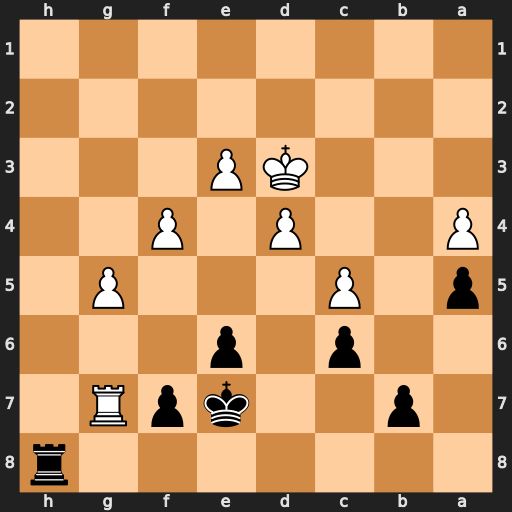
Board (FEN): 7r/1p2kpR1/2p1p3/p1P3P1/P2P1P2/3KP3/8/8
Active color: b
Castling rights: -
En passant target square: -
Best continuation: Kf8 Rg6 fxg6